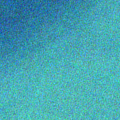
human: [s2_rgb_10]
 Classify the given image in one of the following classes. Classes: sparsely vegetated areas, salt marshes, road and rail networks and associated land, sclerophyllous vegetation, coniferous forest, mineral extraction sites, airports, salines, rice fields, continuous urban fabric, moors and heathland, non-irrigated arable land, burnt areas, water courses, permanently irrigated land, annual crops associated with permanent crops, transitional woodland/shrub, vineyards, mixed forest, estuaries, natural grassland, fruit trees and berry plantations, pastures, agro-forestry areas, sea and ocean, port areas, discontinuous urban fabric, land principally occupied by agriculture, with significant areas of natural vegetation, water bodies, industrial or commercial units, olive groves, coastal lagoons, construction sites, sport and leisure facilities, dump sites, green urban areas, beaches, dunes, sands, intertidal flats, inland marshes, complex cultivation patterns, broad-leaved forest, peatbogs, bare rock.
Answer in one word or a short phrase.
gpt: sea and ocean